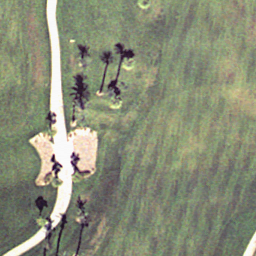
Label: golf course